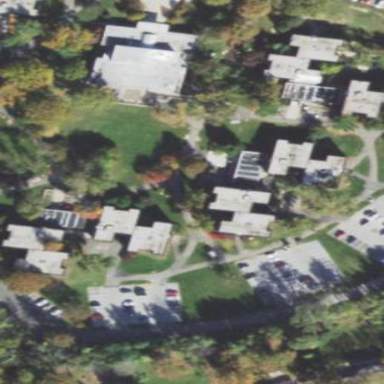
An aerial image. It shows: Dormitory building.